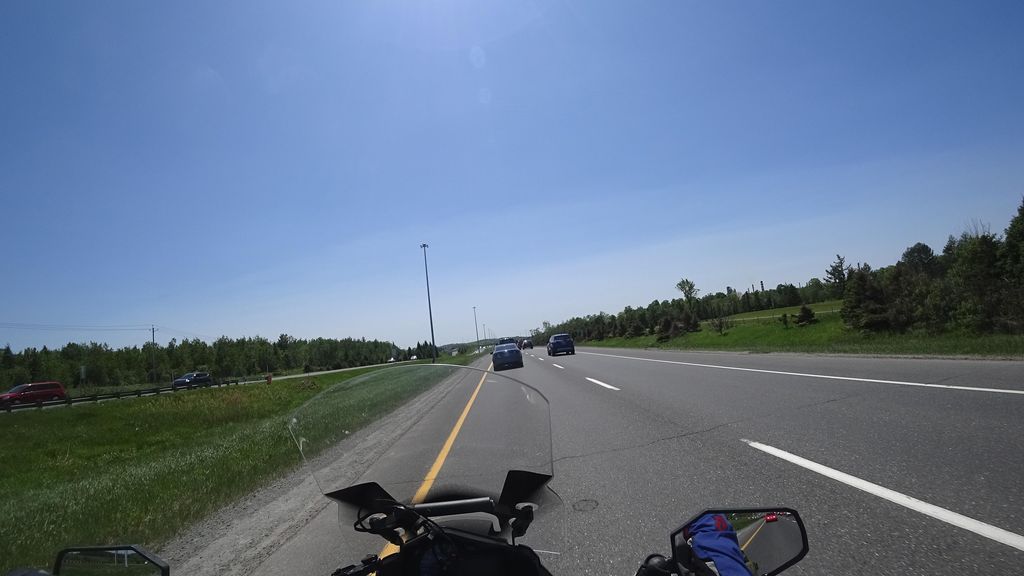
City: quebec_city